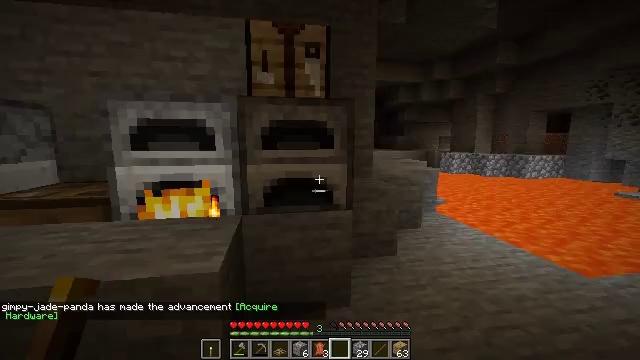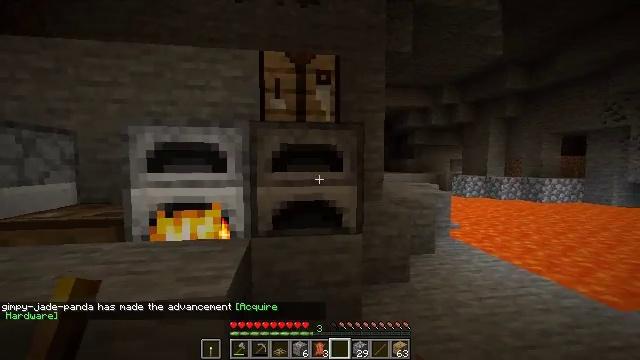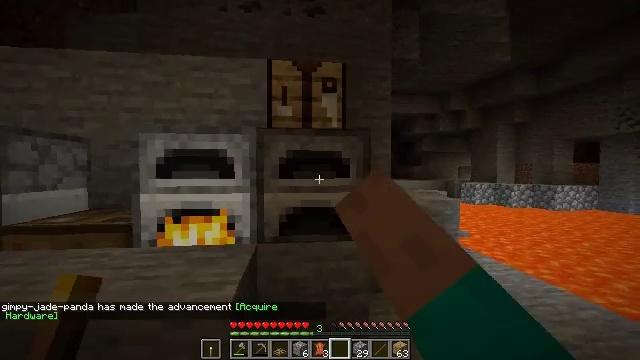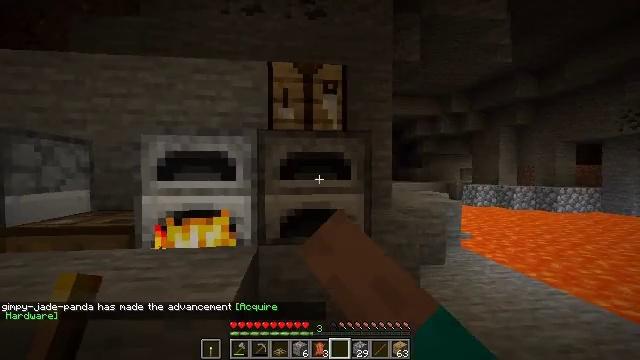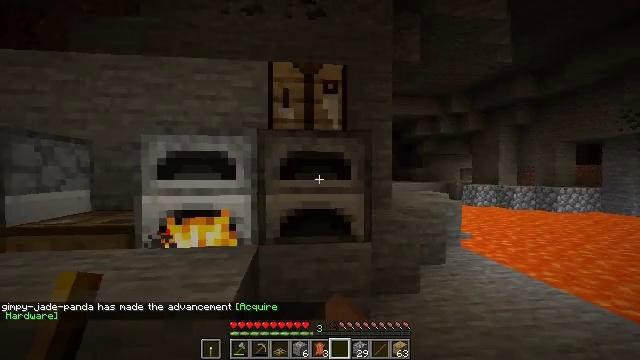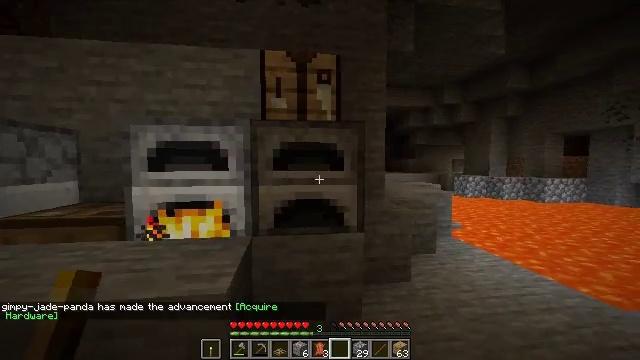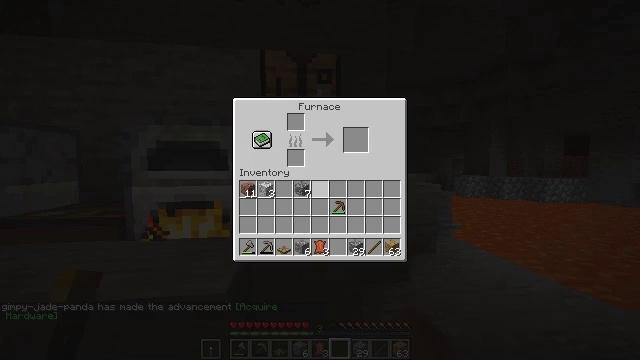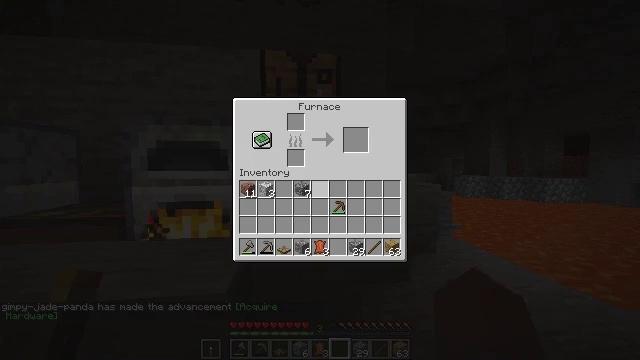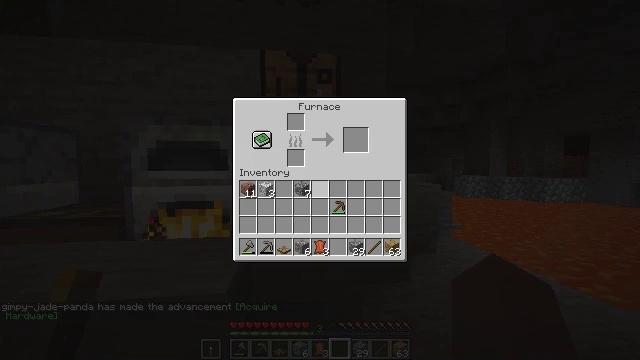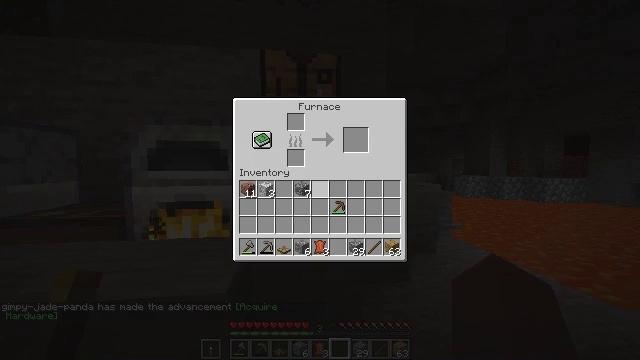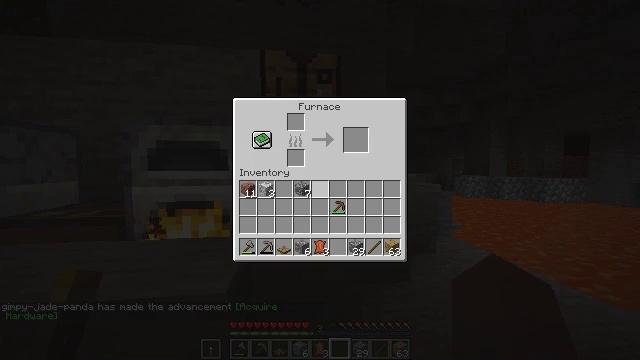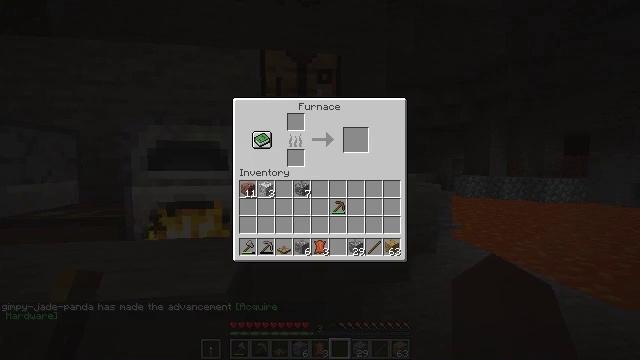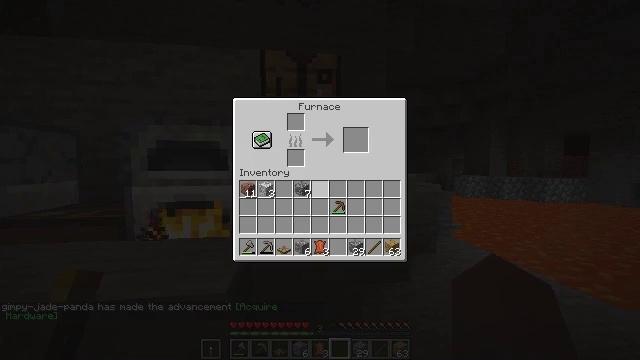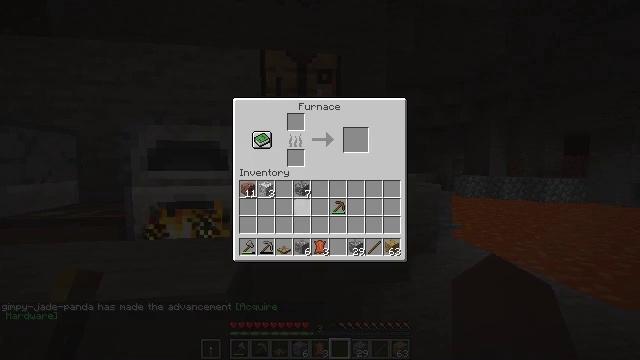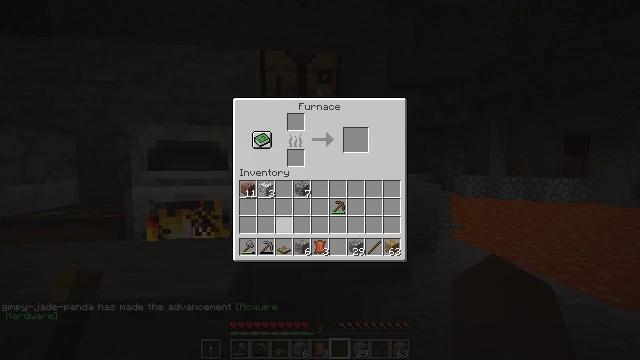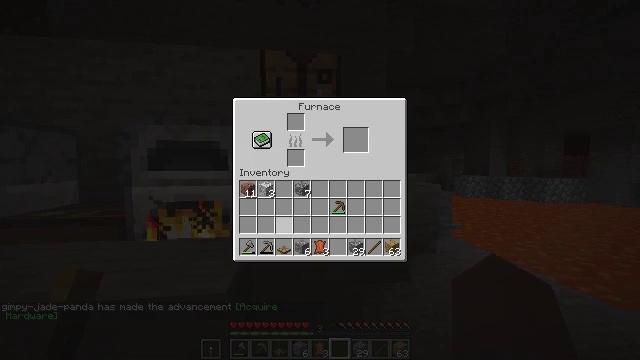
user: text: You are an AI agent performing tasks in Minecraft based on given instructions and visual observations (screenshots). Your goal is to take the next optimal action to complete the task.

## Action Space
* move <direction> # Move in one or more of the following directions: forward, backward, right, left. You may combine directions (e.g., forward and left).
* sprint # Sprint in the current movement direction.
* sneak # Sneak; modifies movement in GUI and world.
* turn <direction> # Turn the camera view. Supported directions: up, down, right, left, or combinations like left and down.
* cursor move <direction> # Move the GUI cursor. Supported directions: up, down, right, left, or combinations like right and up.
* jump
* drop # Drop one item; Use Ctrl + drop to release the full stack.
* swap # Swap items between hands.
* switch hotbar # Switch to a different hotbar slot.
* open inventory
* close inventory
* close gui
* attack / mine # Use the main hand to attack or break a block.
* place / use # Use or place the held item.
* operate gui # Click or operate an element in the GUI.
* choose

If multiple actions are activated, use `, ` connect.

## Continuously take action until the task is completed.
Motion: motion action
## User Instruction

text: craft item air
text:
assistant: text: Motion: turn left and up, use / place
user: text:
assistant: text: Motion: turn left and up, use / place
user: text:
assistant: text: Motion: use / place
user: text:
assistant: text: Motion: use / place
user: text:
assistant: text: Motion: turn right and down
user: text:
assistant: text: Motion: cursor move right and down, open gui
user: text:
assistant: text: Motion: no_op
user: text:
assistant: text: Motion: no_op
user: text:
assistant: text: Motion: no_op
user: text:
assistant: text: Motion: no_op
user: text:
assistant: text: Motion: cursor move left and up
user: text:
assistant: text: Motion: cursor move down
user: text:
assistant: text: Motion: sneak, cursor move left and down
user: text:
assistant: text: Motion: sneak, cursor move left and down
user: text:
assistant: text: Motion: sneak
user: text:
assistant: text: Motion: sneak
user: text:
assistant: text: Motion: sneak
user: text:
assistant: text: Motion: sneak
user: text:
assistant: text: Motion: sneak
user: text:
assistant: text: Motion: sneak
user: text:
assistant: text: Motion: sneak, operate gui
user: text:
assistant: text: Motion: sneak, operate gui
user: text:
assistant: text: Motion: sneak, operate gui
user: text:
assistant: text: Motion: sneak, cursor move left and up, operate gui
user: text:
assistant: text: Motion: turn left and up, close gui
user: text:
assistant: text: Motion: turn left and up, open inventory
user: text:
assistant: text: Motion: turn left
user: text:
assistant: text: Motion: move forward
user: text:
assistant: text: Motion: move forward, turn left
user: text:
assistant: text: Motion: move forward, turn left